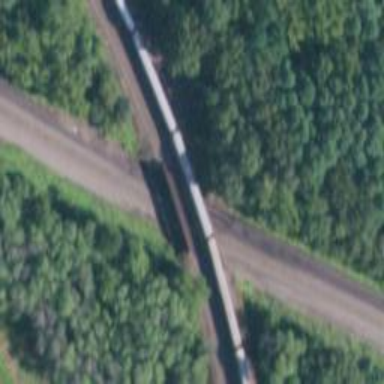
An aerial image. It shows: Railway track.